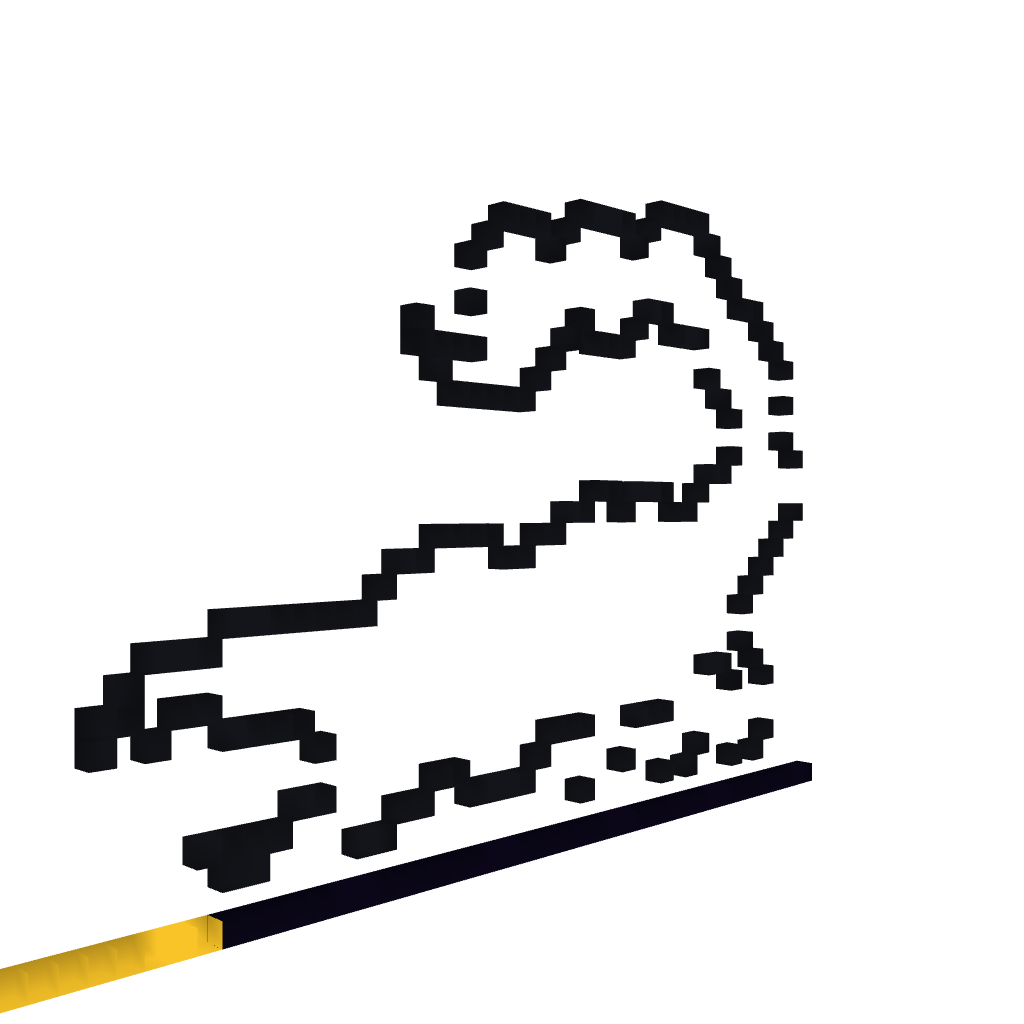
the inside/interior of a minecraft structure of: Scorpion PixelArt